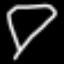
Label: diamond